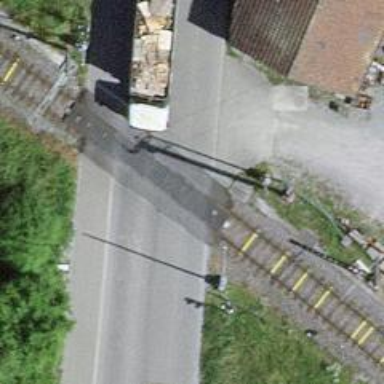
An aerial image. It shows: Full barrier level crossing on railway.